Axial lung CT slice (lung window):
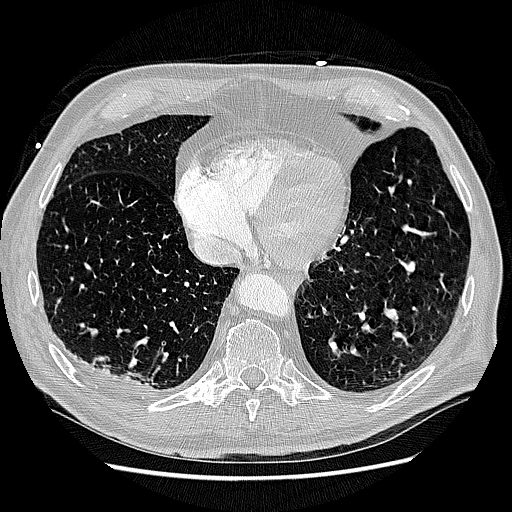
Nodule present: no